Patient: sex M, age 71
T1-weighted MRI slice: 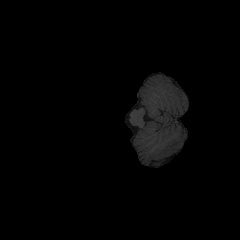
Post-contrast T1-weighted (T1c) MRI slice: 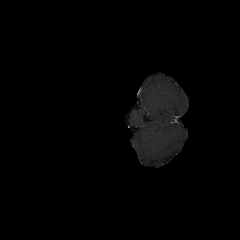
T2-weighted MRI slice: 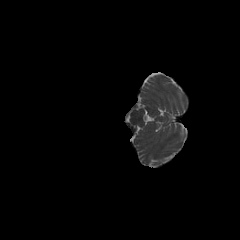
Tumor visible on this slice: no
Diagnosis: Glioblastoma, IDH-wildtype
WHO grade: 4